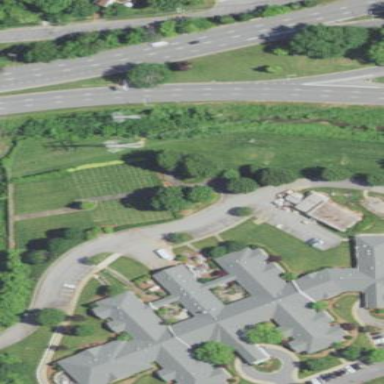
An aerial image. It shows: Nursing home building.